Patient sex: M
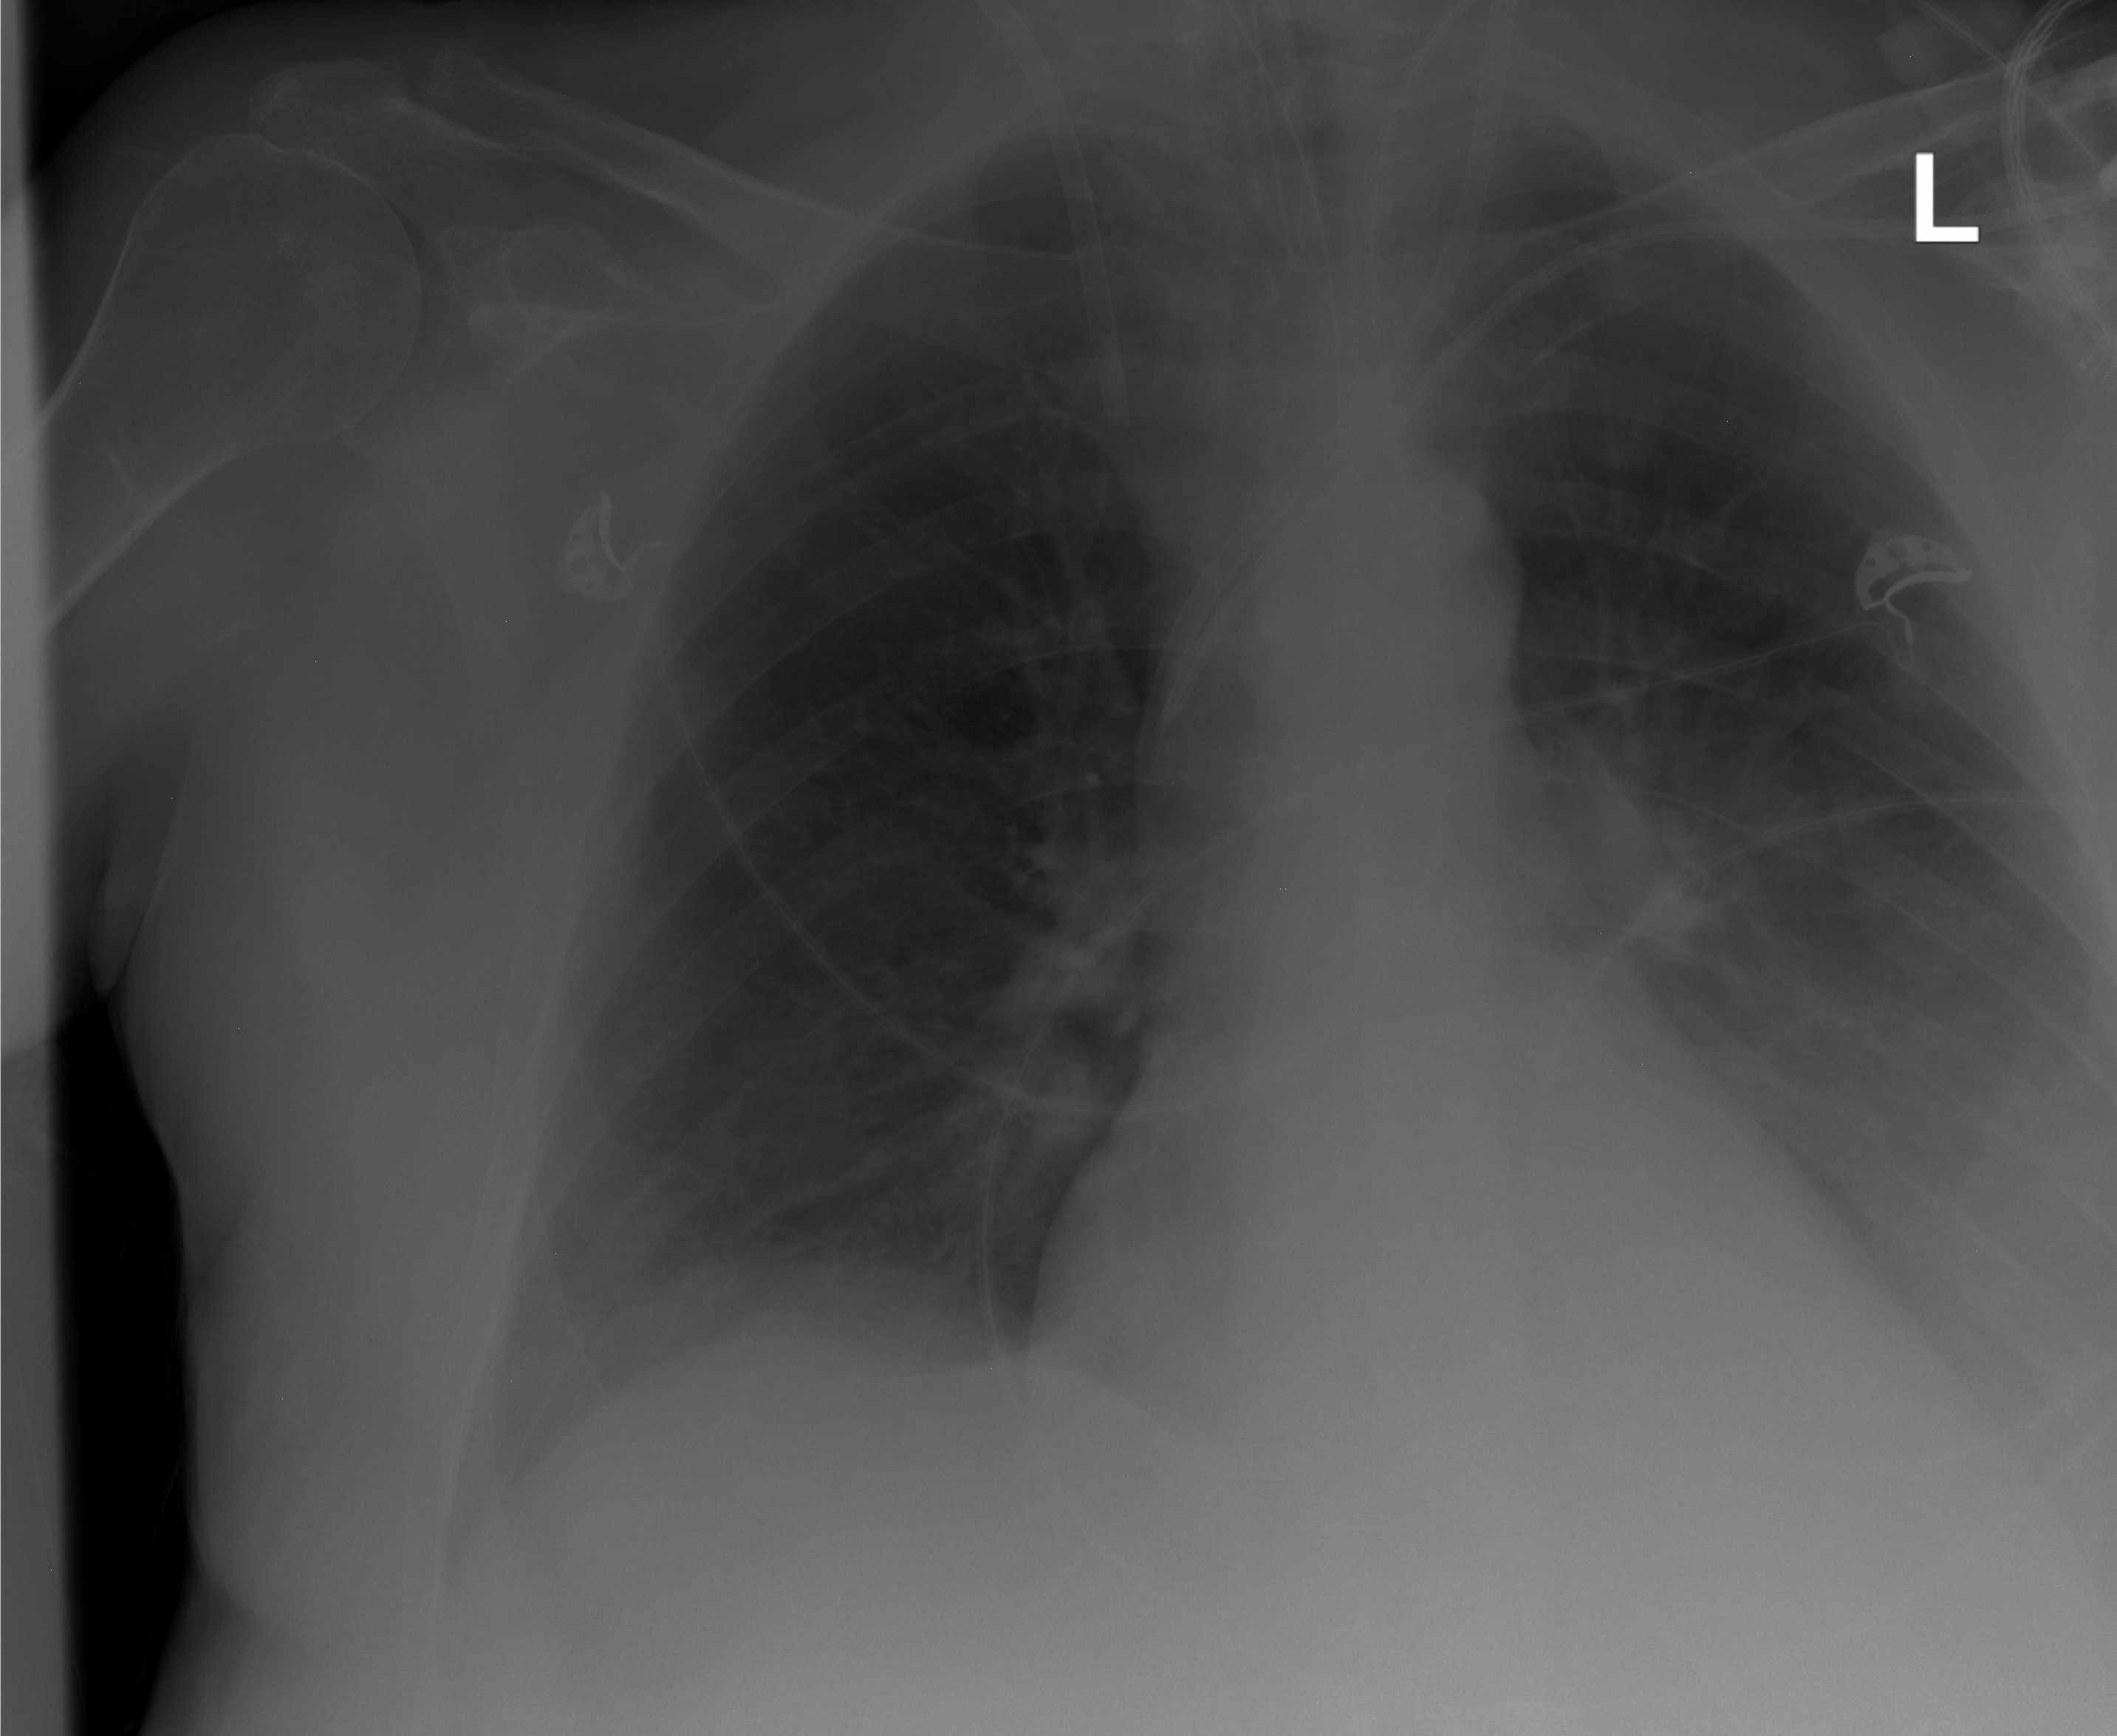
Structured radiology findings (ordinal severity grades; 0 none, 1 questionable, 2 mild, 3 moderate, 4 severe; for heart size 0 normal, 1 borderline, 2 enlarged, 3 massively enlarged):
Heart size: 0
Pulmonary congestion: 2
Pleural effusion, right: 0
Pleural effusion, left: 2
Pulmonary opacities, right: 0
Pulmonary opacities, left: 0
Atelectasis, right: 2
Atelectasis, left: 2